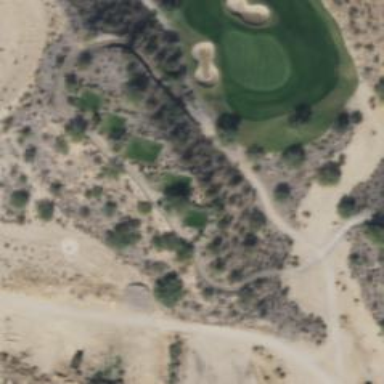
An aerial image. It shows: Path for both road and golf.